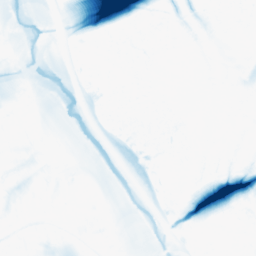
Category: morphological
Decomposition family: morphological_ellipse
Decomposition parameters: operation: closing
width: 50
height: 50
Upsampling method: bilinear
Upsampling parameters: scale: 2
Upsampling scale: 2